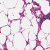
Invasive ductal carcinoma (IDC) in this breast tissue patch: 0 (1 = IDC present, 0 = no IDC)